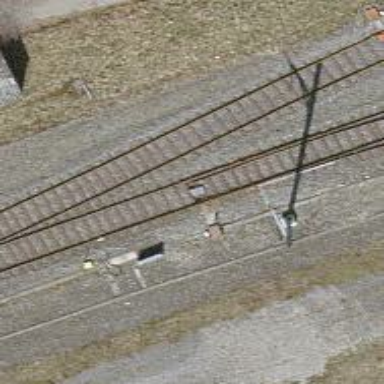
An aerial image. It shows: Railway track with contact line for electrification.